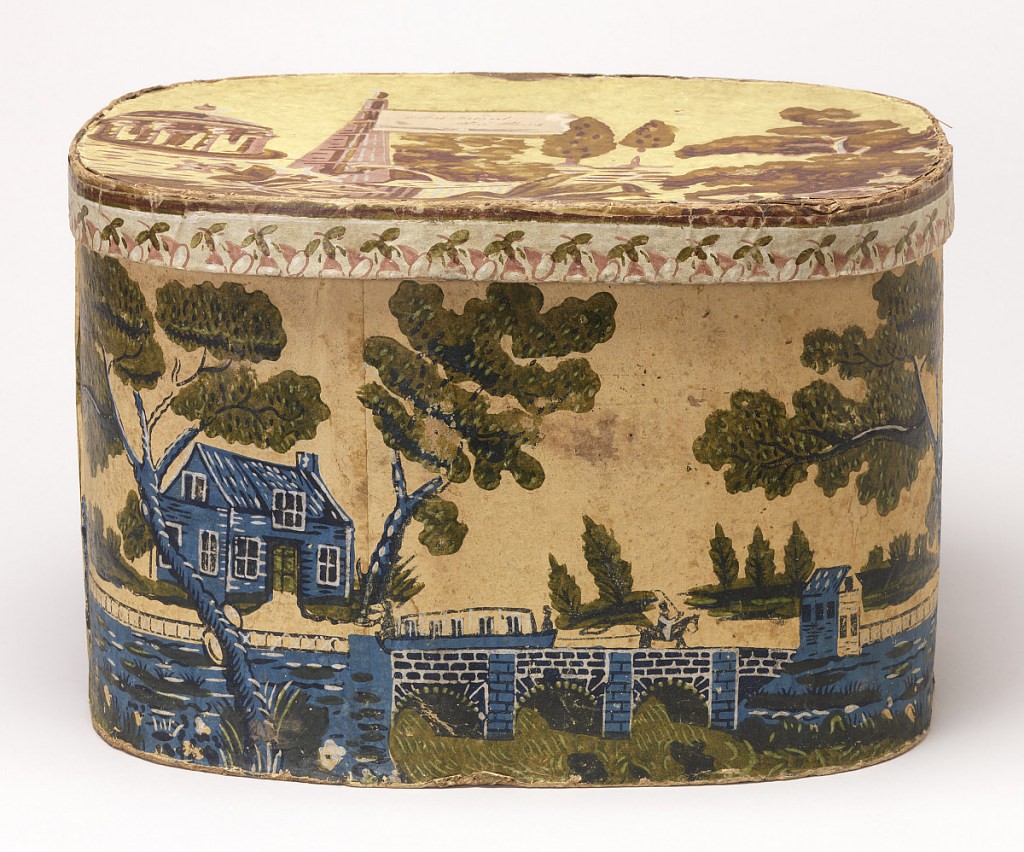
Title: Grand Canal
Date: ca. 1840
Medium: Block-printed paper on pasteboard support
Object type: Bandbox and Lid
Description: Box has yellow field with brown, blue and green printing representing a canal in a landscape. Top does not belong with box. Printed in browns, with a tempietto.